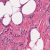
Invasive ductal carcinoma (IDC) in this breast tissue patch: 0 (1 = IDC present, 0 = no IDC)